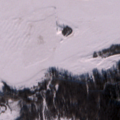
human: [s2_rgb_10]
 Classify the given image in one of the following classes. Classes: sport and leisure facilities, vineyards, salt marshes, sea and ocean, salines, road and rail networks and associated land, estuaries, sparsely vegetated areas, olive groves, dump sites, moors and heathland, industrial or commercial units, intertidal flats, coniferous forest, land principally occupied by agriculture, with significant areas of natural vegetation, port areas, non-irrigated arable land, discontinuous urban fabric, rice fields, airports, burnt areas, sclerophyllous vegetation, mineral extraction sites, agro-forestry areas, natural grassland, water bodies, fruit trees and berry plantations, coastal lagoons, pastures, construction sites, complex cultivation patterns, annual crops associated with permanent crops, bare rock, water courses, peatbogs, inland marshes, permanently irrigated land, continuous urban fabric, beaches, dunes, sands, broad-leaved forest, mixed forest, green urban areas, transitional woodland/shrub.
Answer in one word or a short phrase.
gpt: broad-leaved forest, transitional woodland/shrub, sea and ocean